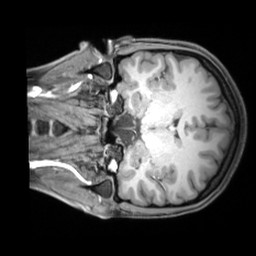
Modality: T1w
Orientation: coronal
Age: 22
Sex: female
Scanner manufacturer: siemens
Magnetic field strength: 3 T
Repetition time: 1.97 s
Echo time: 0.00206 s